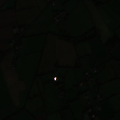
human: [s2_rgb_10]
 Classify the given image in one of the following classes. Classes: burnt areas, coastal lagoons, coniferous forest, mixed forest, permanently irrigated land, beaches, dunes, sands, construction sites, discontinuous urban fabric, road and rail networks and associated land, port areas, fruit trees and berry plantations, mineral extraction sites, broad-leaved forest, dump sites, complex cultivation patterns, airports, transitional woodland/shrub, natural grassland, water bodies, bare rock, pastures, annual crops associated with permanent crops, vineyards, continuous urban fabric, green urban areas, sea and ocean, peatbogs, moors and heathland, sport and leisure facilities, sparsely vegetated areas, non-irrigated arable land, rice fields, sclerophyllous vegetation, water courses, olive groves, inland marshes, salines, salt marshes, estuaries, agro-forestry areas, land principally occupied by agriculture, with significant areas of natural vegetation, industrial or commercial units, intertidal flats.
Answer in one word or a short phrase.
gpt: pastures